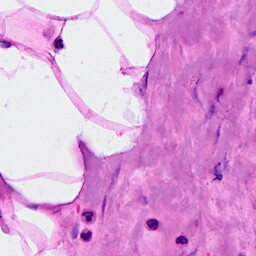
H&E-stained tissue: Breast